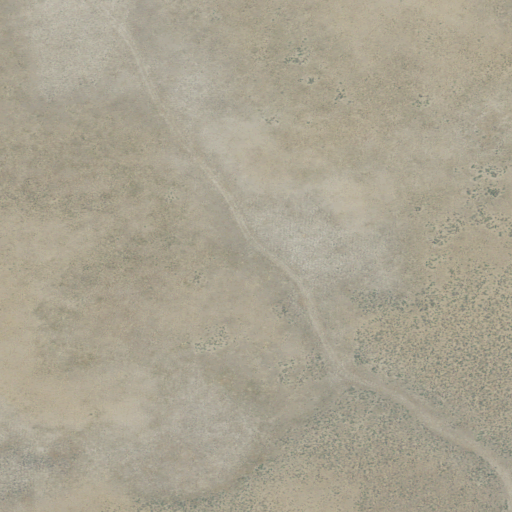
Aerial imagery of plain(s) in Oregon named Antelope Flat containing only shrub